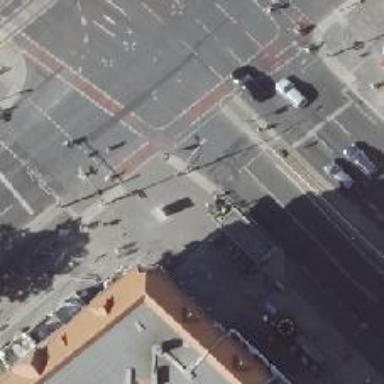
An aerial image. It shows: Footway that serves as traffic island.